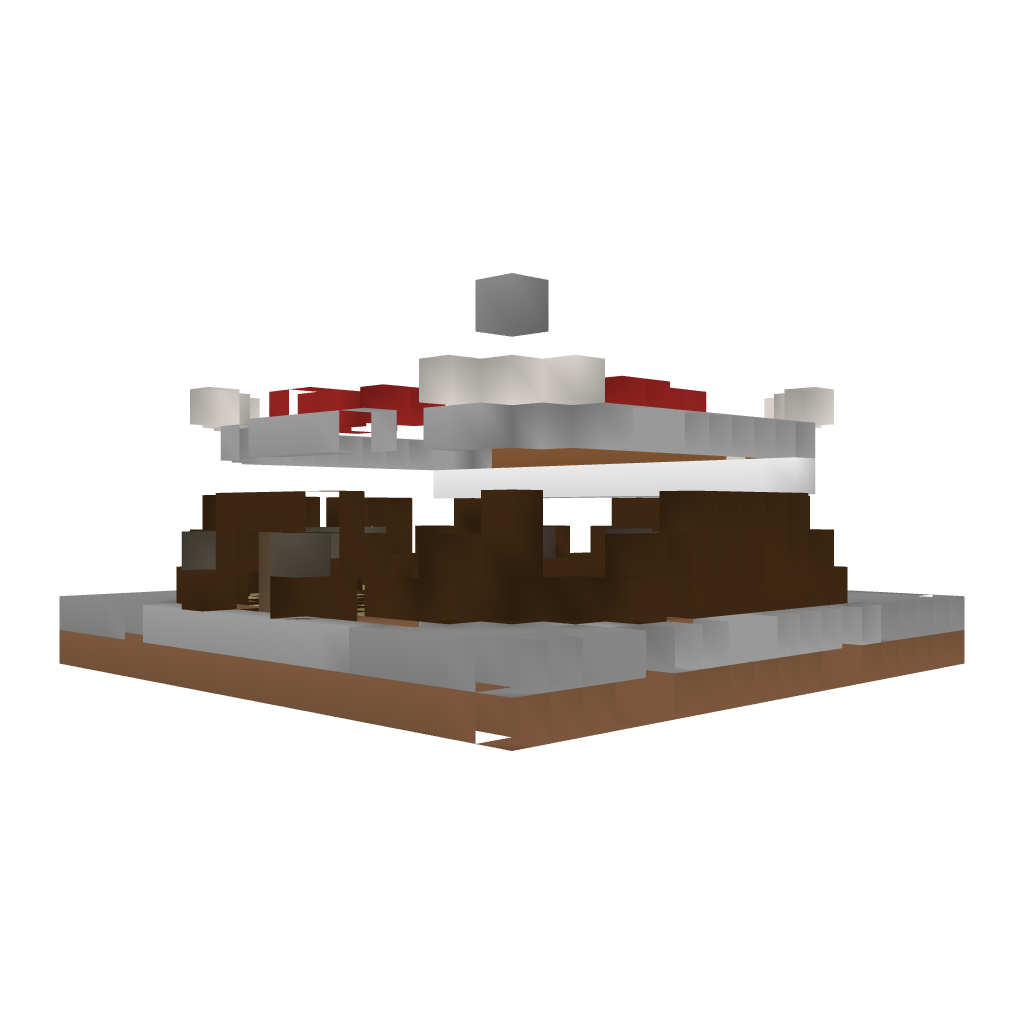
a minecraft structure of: Cake Shop